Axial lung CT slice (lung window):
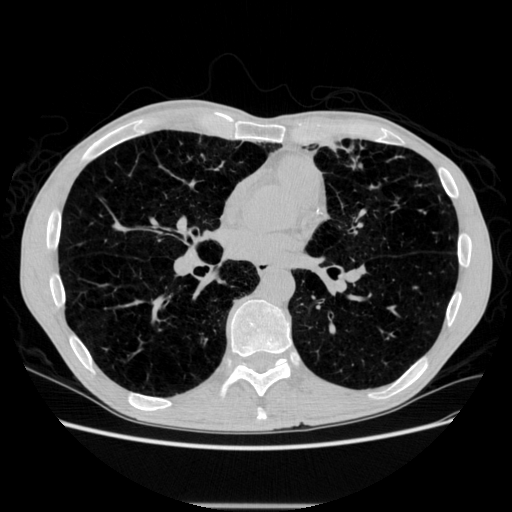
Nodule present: no